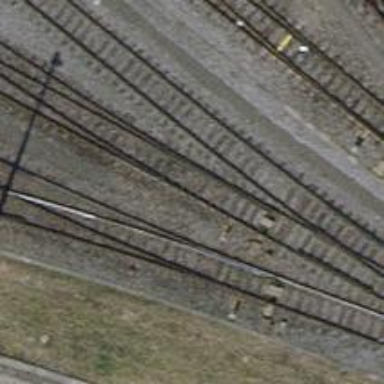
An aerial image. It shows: Railway switch.